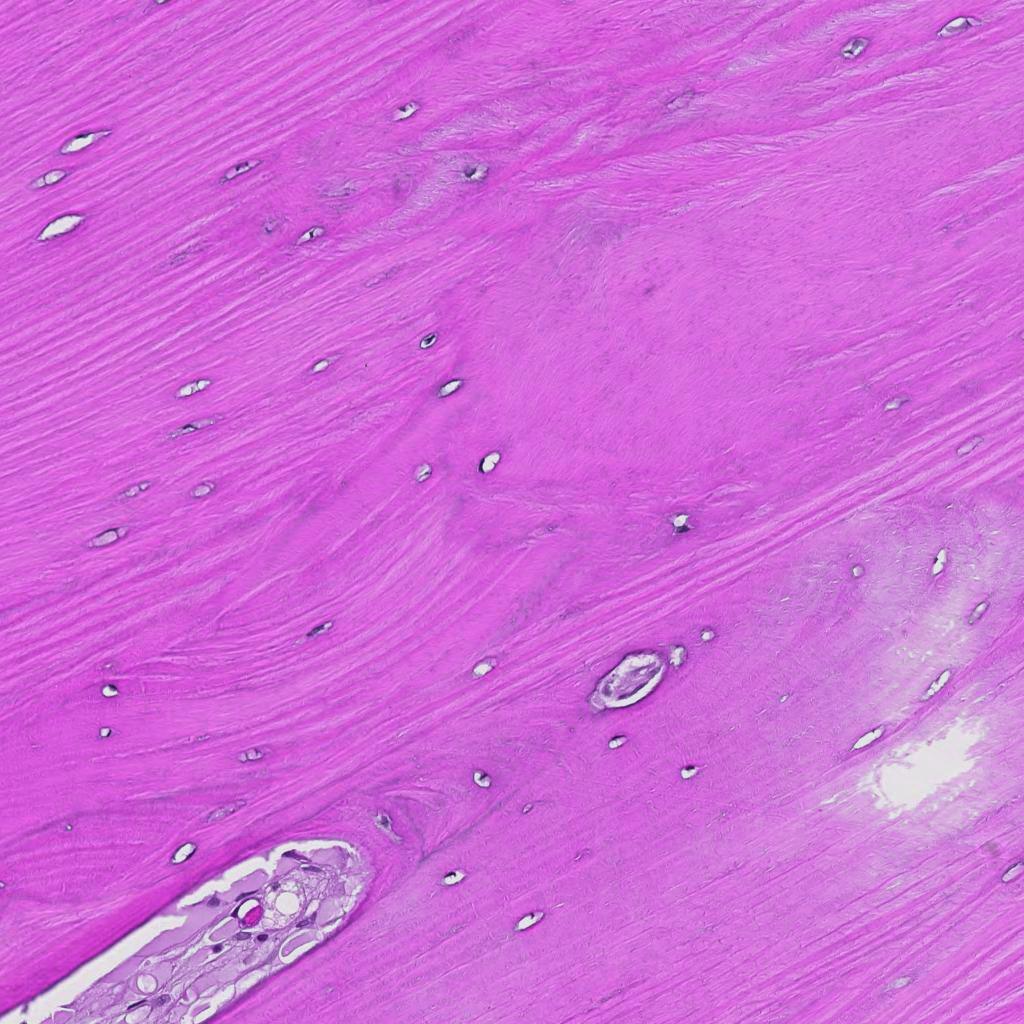
Label: Non-Tumor